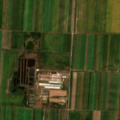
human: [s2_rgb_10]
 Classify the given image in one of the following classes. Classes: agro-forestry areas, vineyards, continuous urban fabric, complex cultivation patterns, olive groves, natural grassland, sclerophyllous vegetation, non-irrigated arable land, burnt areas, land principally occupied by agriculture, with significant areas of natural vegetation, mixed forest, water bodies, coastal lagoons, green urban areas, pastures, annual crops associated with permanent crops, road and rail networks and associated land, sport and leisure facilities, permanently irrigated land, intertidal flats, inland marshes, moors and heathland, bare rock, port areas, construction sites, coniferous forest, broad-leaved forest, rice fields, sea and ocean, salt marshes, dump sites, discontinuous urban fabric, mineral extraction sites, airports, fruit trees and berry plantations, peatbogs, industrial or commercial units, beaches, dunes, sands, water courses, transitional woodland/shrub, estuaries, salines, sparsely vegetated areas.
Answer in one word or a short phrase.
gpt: industrial or commercial units, non-irrigated arable land